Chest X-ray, PA view. Patient: 73 years old, sex F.
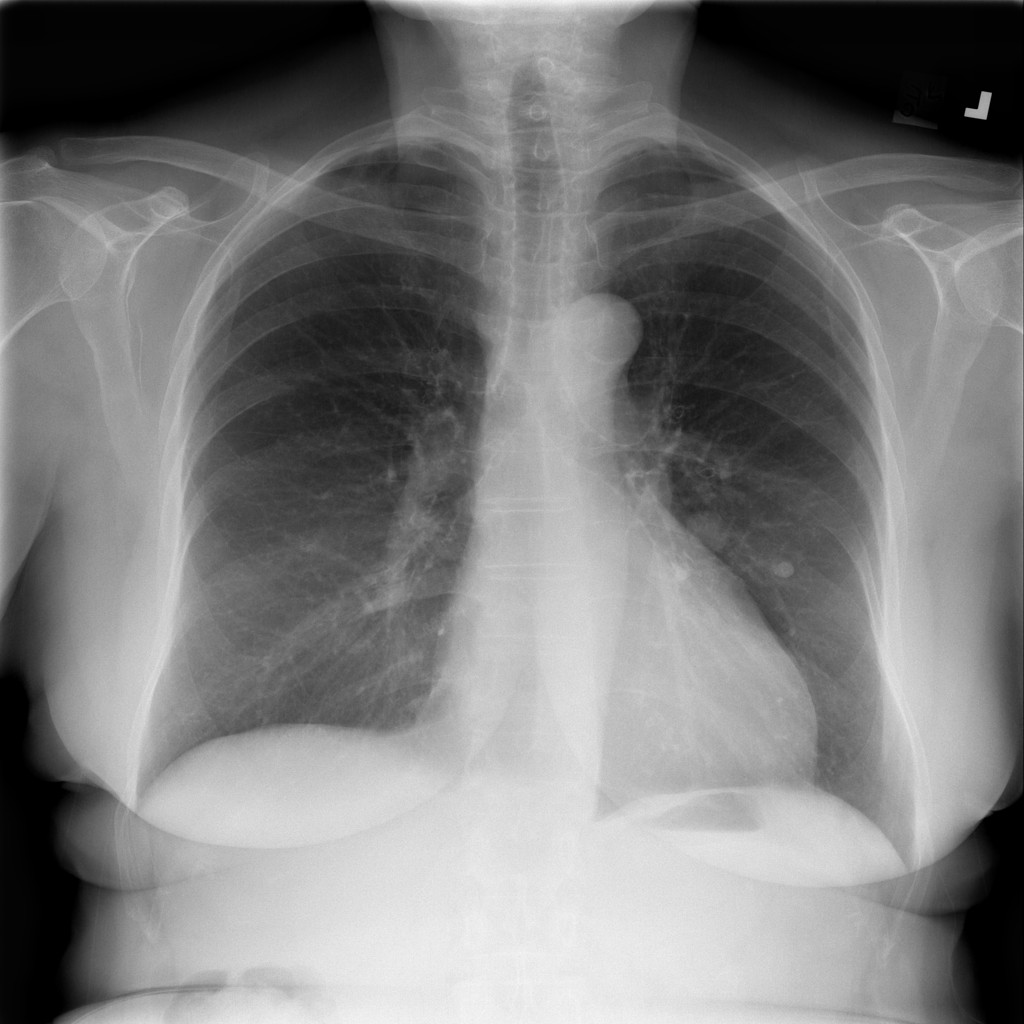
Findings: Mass